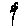
Label: flower